Question: I have sorted array of real values, say 'X', drawn from some unknown distribution. I would like draw a box plot for this data.
In the simplest case, I need to know five values: 'min', 'Q1', 'median', 'Q3', and 'max'.
Trivially, 'min = X[0]', 'max = X[length(X)-1]', and possibly 'median = X[ceil(length(X)/2)]'. But I'm wondering how to determine the lower quartile 'Q1' and 'Q3'.
When I plot 'X = [1,2,4]' using MATLAB, I obtain following result:

It seems to me like there is some magic how to obtain the values 'Q1 = 1.25' and 'Q3 = 3.5', but I don't know what the magic is. Does anybody have experience with this?
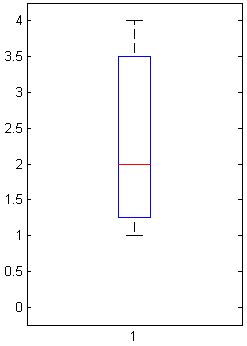
Answer: If you go to the original definition of box plots (look up John Tukey), you use the median for the midpoint (i.e., 2 in your data set of 1, 2, 4). The endpoints are the min and max.
The top and bottom of the box are not exactly defined by quartiles, instead they are called "hinges". Hinges are the medians of the top and bottom halves of the data. If there is an odd number of observations, the median of the entire set is used in determining both hinges. The lower hinge is the median of (1,2), or 1.5. The top hinge is the median of (2,4), or 3.
There are actually dozens of definitions of a box plot's quartiles (Wikipedia: "There is no universal agreement on choosing the quartile values"). If you want to rationalize MatLab's box plot, you'll have to check its documentation. Otherwise, you could Google your brains out to try to find a method that matches the results.
Minitab gives 1 and 4 for the hinges in your data set. Excel's PERCENTILE function gives 1.5 and 3, which incidentally matches Tukey's algorithm at least in this case.